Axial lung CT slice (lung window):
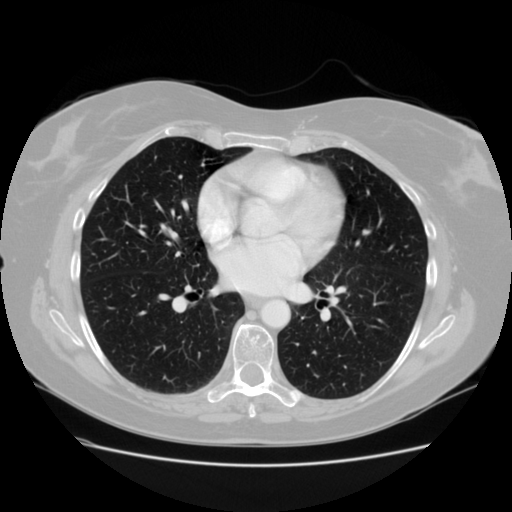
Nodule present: no